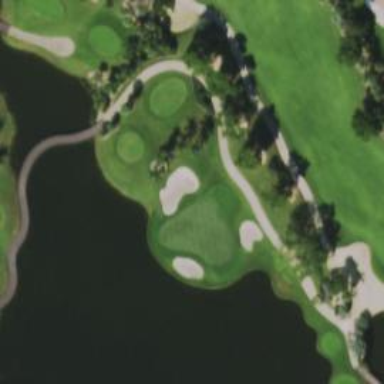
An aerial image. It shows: Service road designated as golf cart path.